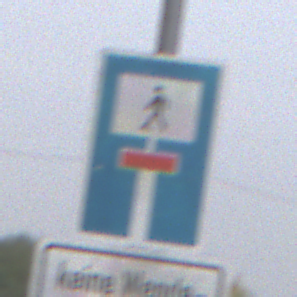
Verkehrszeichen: SackgasseFussgaengerDurchlaessig
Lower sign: HinweisGeaenderteVorfahrtVerkehrsfuehrungVerkehrsregelung3
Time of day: Midday
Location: Outdoor (Suburban)
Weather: Overcast
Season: NotSpecified
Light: Natural